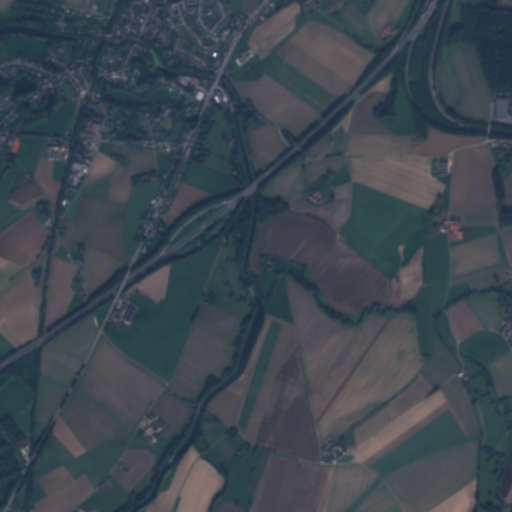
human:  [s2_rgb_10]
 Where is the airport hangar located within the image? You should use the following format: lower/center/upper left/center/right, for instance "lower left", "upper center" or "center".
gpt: The airport hangar is located in the upper left of the image.
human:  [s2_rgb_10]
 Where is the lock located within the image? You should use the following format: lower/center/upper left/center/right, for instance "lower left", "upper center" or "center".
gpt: The lock is located in the upper center of the image.
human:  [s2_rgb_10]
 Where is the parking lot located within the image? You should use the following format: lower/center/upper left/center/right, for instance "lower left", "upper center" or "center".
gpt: The parking lot is located in the upper left of the image.
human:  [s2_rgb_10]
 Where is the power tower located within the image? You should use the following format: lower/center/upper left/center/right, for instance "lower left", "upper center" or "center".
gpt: There is no power tower in the image.